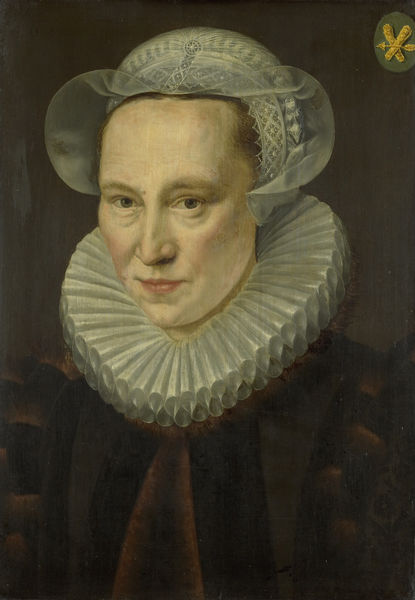
Titel: Grietje Pietersdr Codde (gest 1607). Echtgenote van Jacob Bas
Künstler: Adriaen Thomasz. Key
Standort: Amsterdam
Institution: Rijksmuseum
Schlagwörter: dunkel, gemälde, haut, weiß, braun, frau, nase, stirn, zeichen, blick, haube, hochformat, malerei, augen, falten, faru, gesicht, kragen, spitze, bildnis, halskrause, porträt, haare, mantel, sitzend, kontrast, lippen, kopfbedeckung, wangenrot, dreiviertelansicht, wappen, k